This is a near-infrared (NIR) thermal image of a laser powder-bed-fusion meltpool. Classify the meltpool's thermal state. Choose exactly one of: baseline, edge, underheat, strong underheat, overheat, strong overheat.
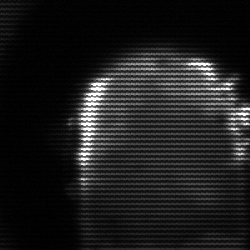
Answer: baseline